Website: crate-barrel
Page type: account-selection
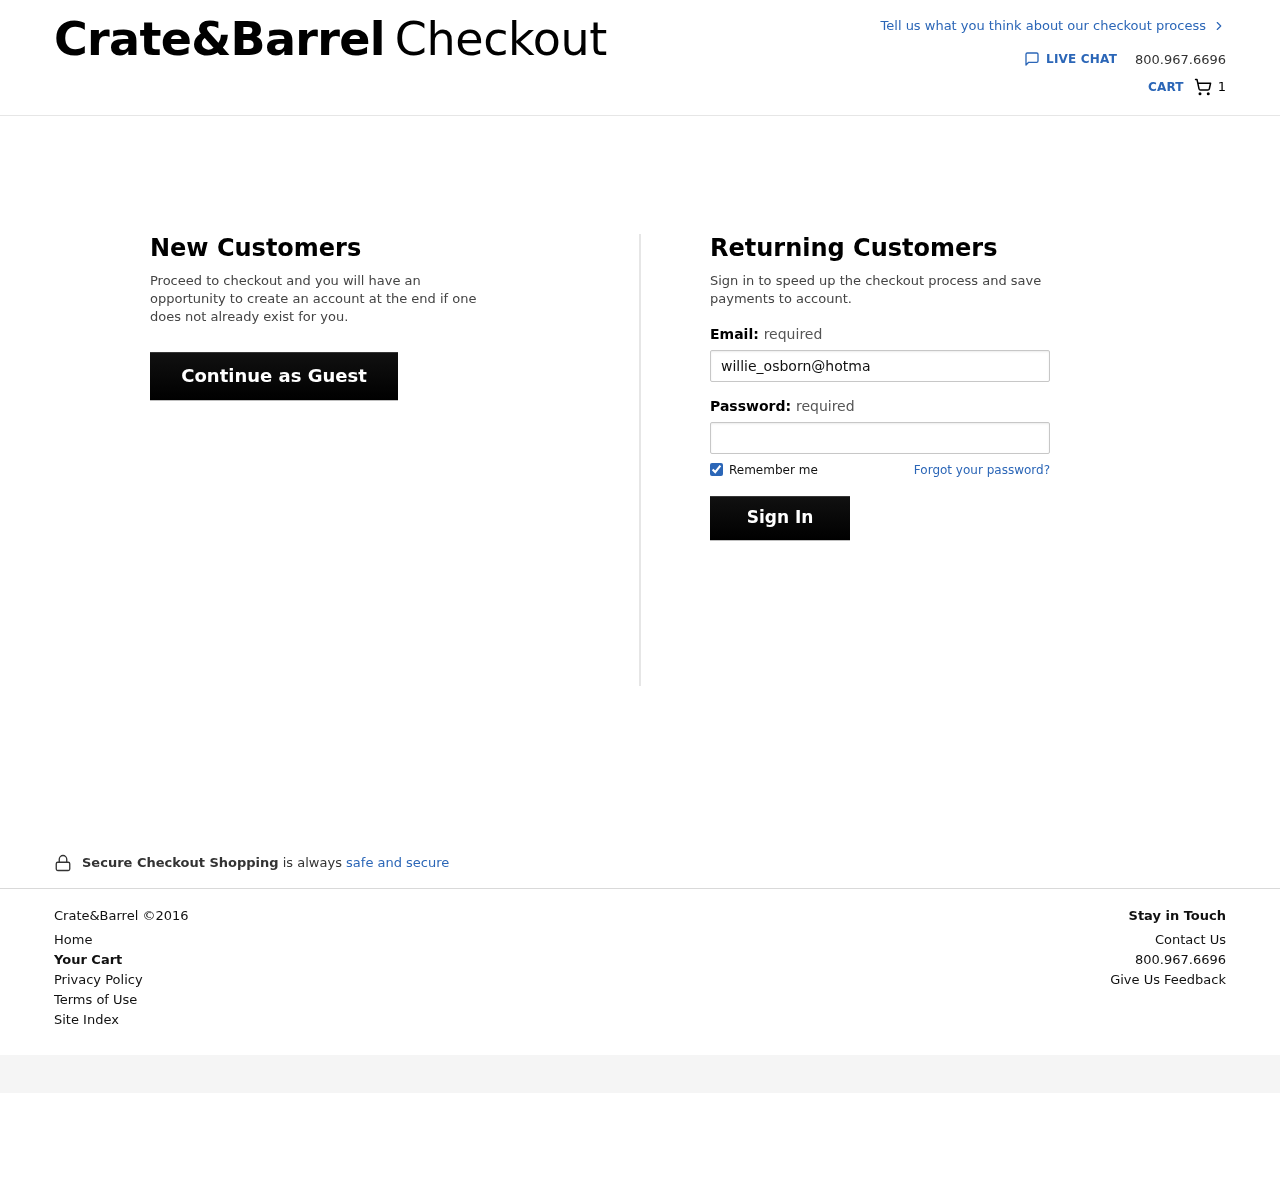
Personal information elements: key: PII_EMAIL
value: willie_osborn@hotmail.com
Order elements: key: ORDER_NUM_ITEMS
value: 1